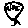
Label: line